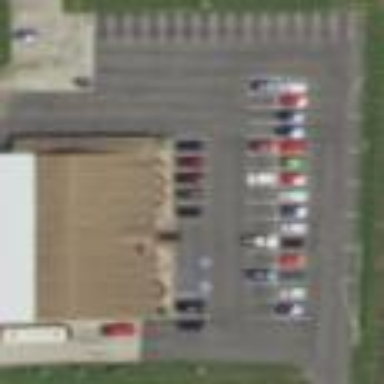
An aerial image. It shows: Parking area.